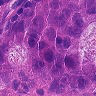
Metastatic tissue present: yes